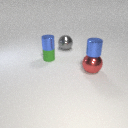
large red metal sphere below small blue metal cylinder